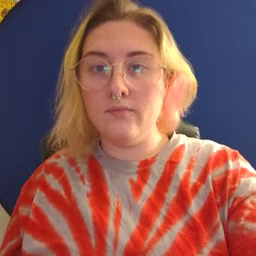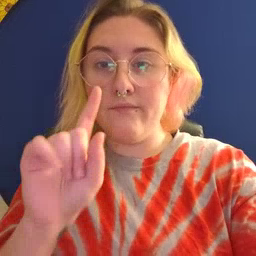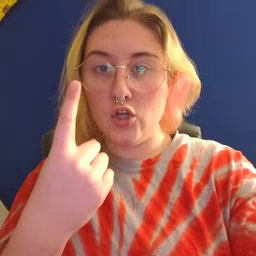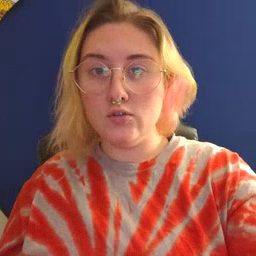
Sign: first